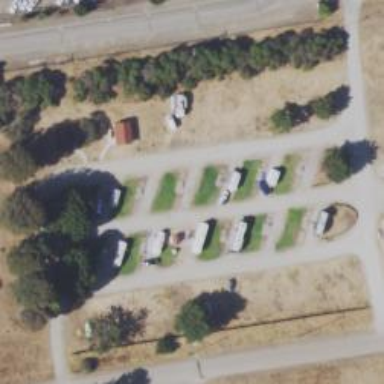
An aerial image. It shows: Caravan site for tourism.